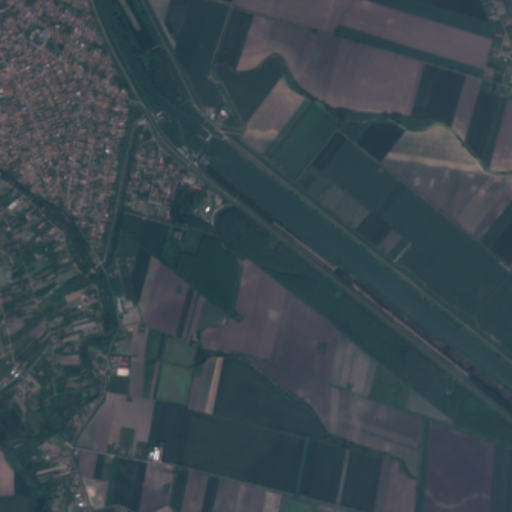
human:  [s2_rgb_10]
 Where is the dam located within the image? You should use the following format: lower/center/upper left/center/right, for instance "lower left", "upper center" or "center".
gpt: The dam is located in the upper center of the image.
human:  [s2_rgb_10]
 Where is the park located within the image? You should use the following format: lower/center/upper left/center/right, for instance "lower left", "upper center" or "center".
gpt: The park is located in the center left of the image.
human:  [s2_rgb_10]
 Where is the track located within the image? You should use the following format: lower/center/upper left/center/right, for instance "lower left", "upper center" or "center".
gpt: There is no track in the image.